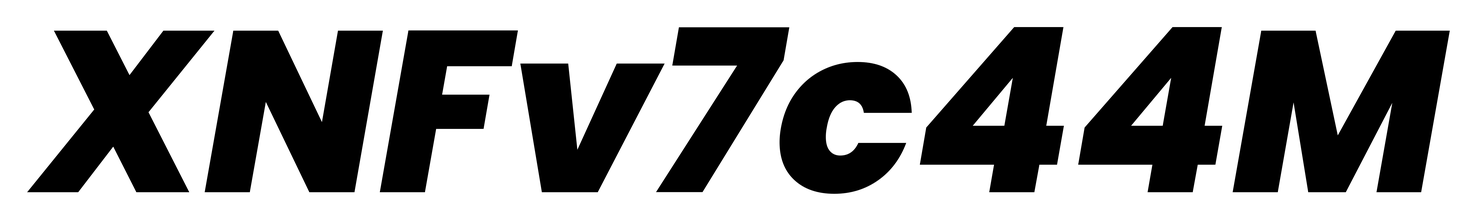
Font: Poppins-ExtraBoldItalic